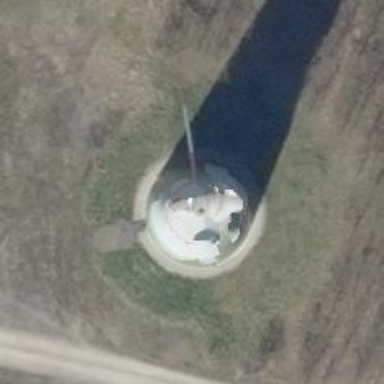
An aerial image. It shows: Wind generator powered by horizontal axis wind turbine.